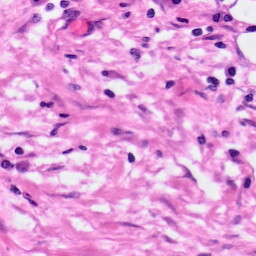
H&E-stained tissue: Pancreatic